Field crop: maize
Growth stage: 2
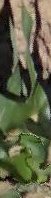
Species: maize